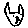
Label: cat